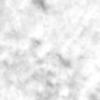
Label: no_change